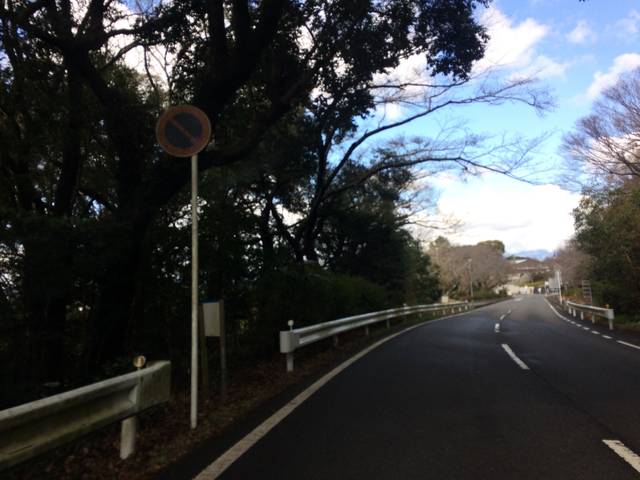
Region: Japan
Coordinates: 34.981, 138.439